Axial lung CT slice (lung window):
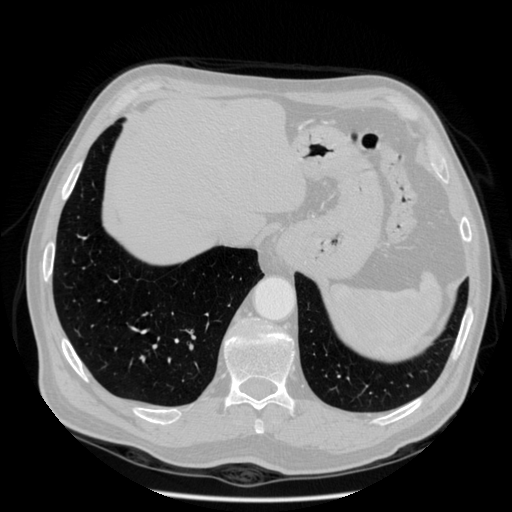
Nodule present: no